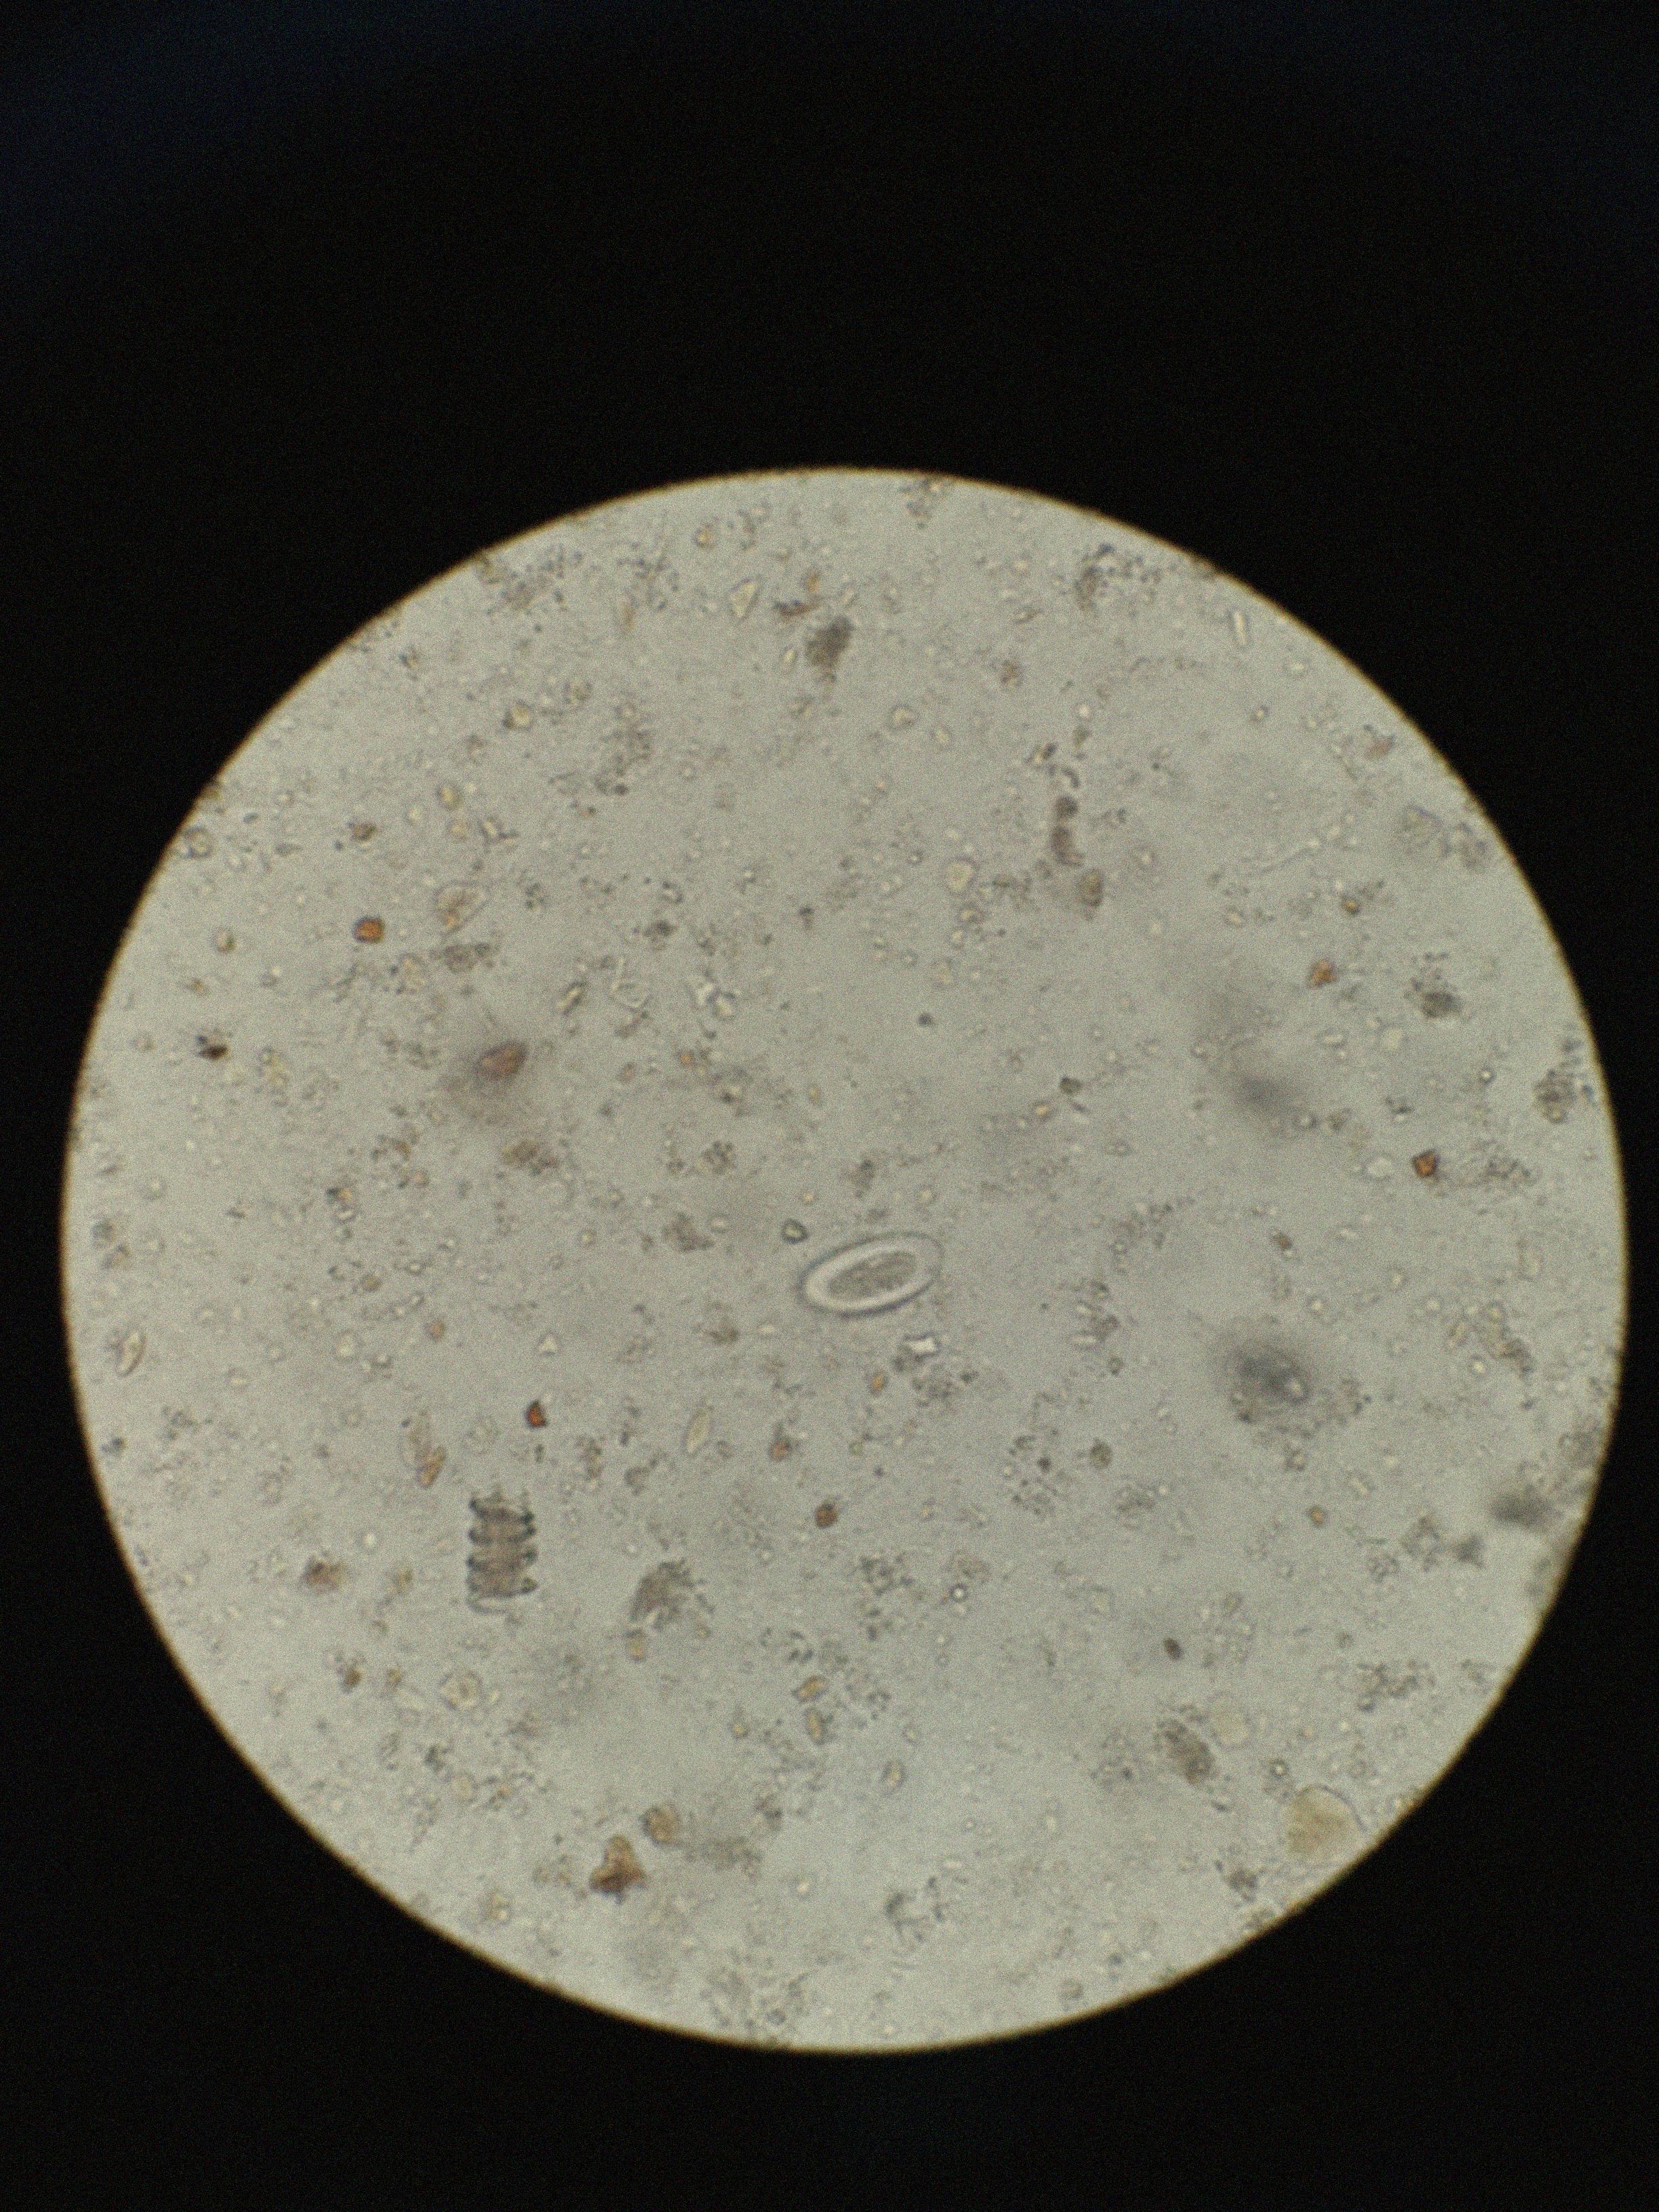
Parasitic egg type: Enterobius vermicularis